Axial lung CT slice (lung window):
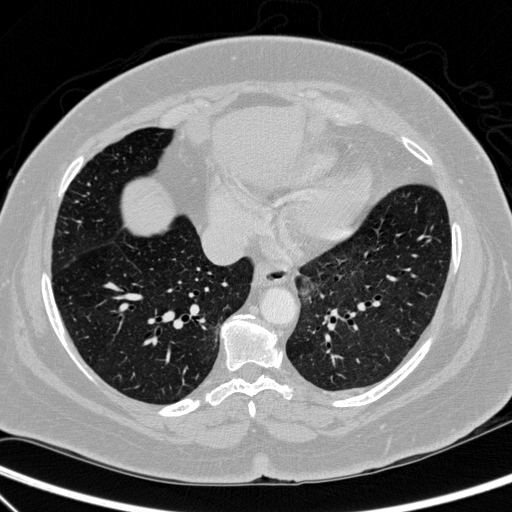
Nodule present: no